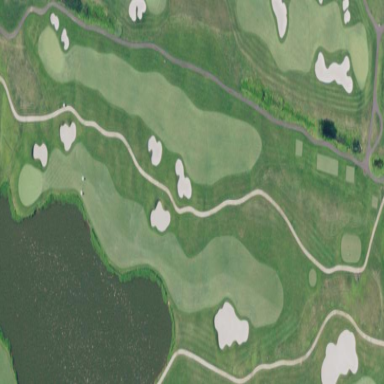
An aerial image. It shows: Golf rough area.